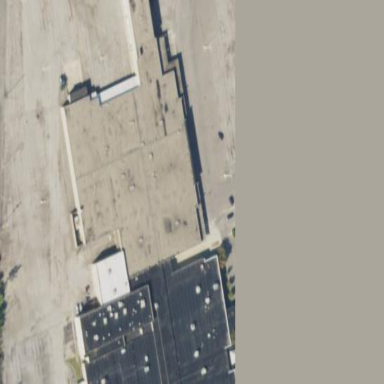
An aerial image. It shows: Building that serves as storage rental shop.